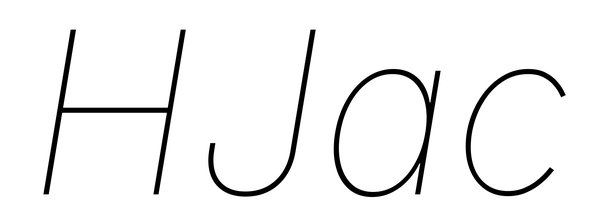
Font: Inter-Italic_Thin_Italic